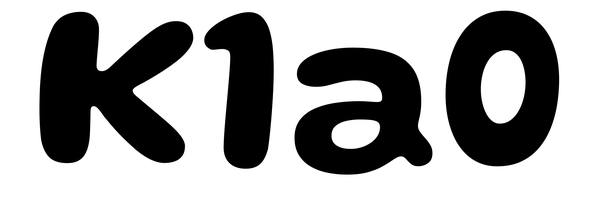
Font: Gluten_SemiBold